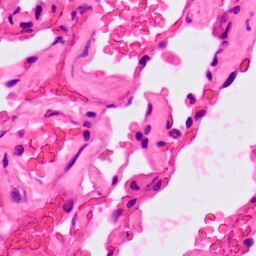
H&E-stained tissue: Lung